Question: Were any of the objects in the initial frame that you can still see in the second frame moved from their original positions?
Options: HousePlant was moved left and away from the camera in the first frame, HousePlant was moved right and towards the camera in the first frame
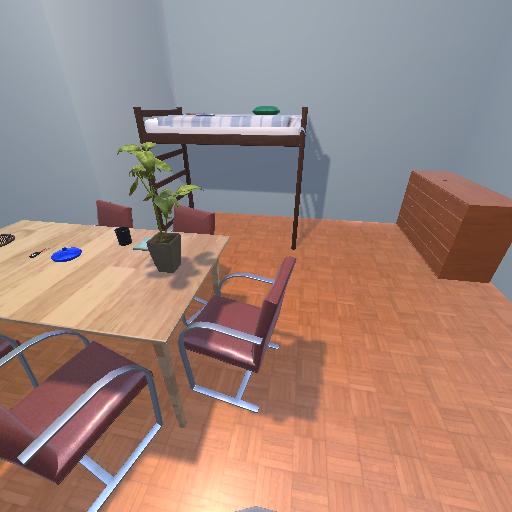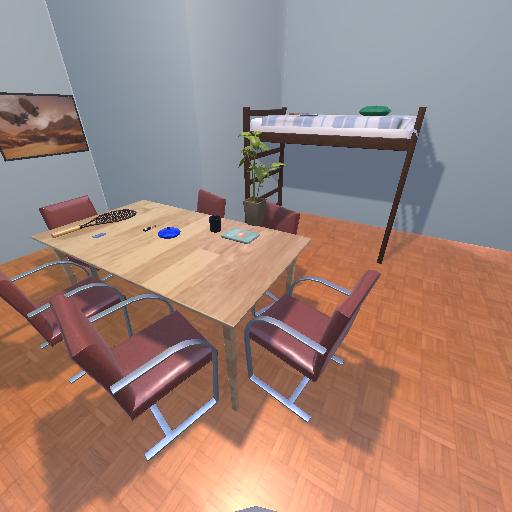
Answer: HousePlant was moved left and away from the camera in the first frame